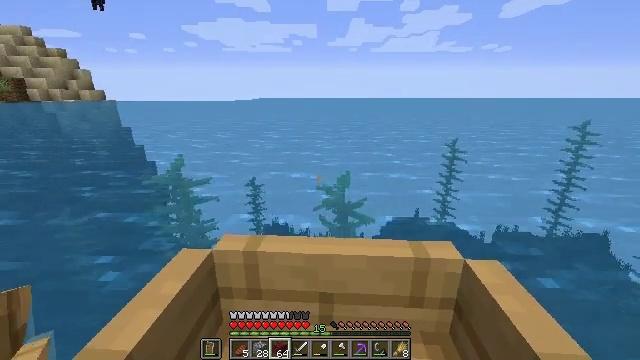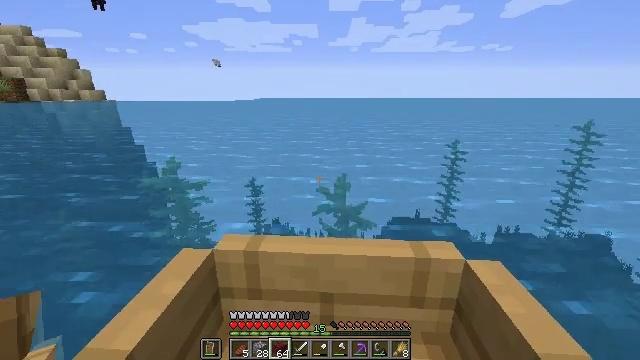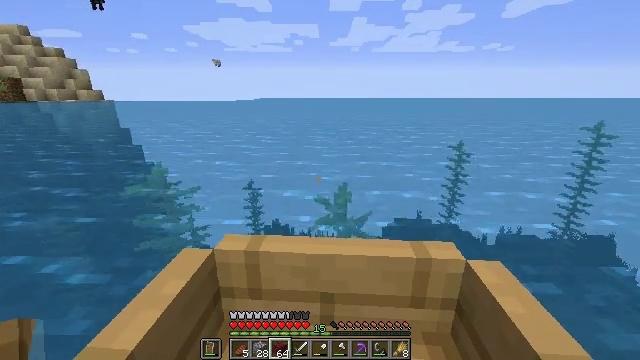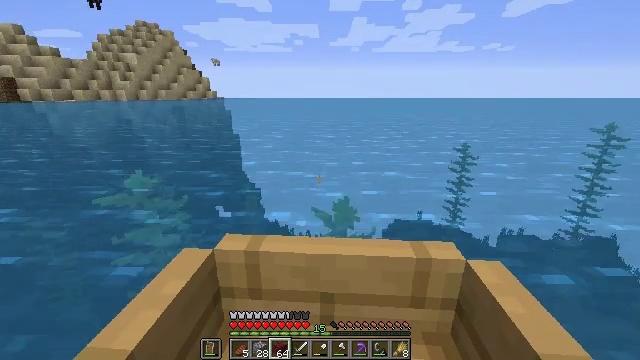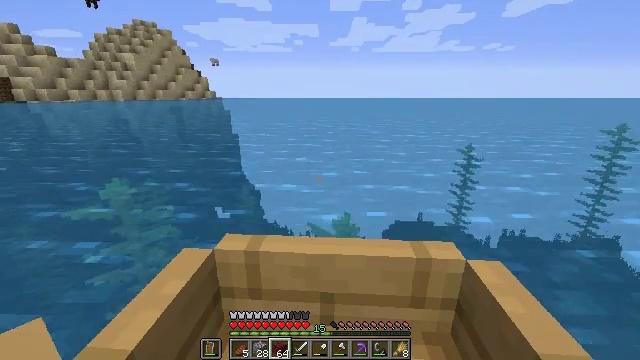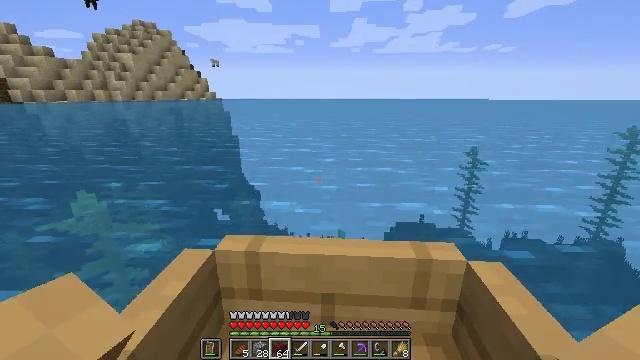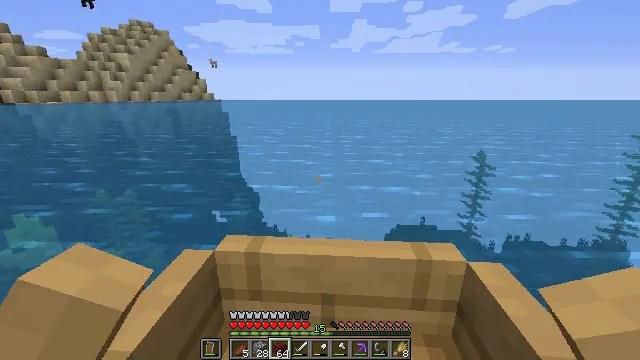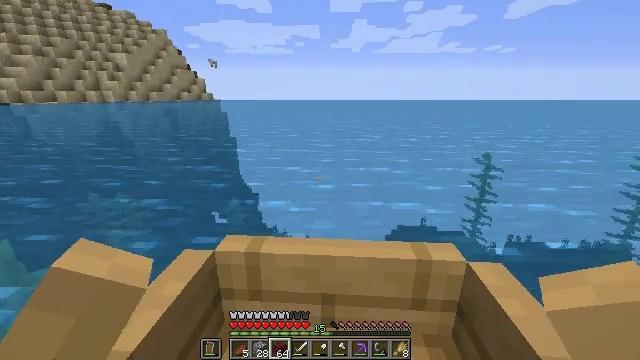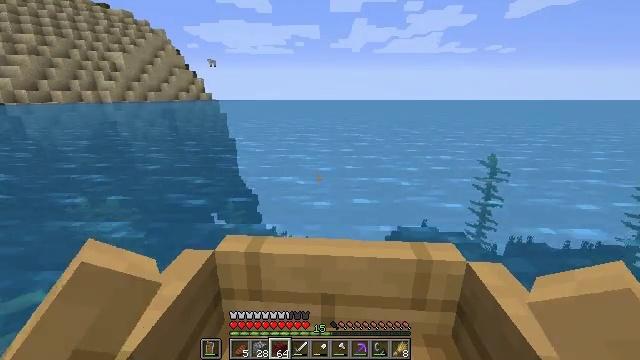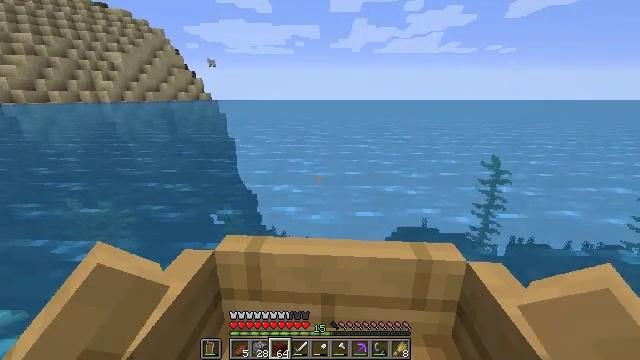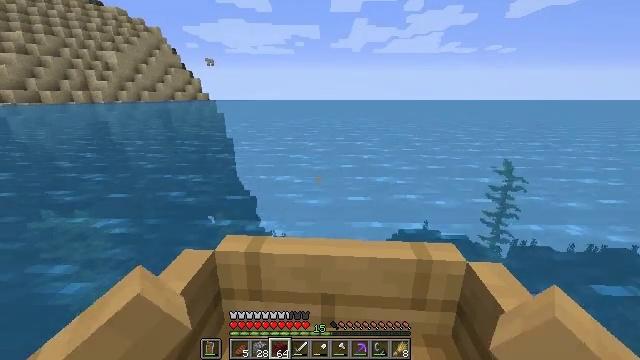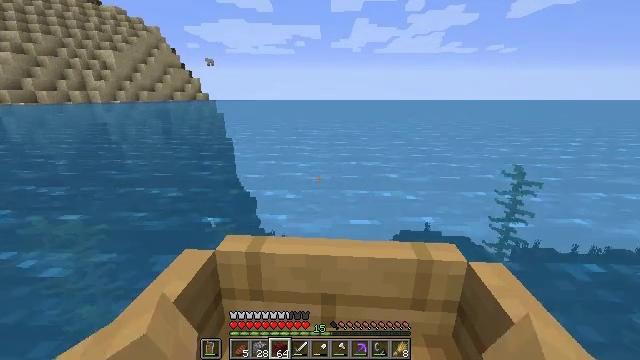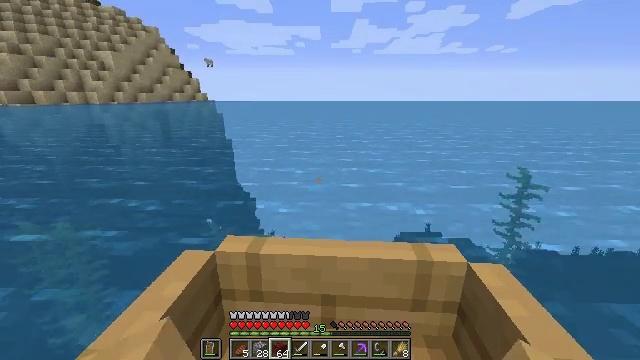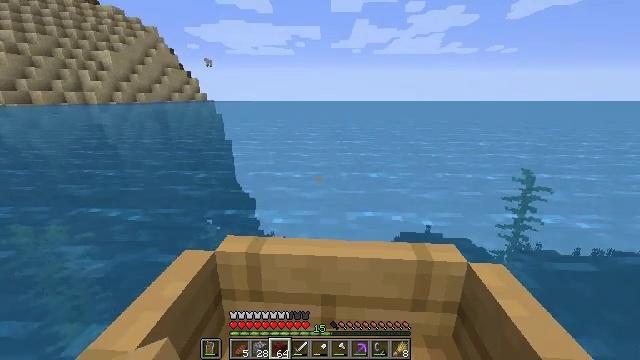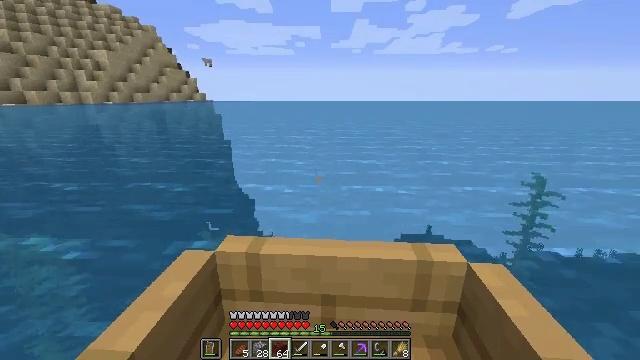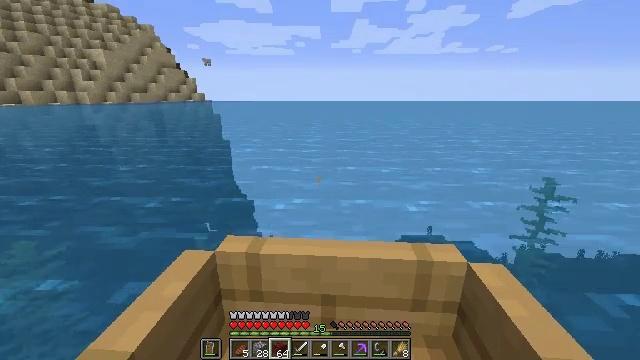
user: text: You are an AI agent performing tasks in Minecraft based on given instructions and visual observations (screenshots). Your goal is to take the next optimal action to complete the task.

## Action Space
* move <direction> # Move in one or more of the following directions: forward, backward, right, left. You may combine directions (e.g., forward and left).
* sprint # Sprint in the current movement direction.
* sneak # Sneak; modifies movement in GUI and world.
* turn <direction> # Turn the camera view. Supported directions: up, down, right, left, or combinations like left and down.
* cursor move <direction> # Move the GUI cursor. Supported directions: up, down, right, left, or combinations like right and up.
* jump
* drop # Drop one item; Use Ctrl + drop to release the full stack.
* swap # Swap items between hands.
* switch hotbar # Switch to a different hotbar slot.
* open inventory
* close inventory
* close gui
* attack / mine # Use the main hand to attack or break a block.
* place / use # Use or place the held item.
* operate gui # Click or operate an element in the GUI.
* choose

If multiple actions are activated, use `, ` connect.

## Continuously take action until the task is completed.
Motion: motion action
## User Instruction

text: craft item air
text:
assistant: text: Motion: move forward
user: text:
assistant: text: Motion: move forward
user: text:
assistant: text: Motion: move forward
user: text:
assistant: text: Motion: move forward
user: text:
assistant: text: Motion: move forward
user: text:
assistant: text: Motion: move forward
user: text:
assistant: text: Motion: move forward
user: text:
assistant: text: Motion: move forward
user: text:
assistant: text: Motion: move forward
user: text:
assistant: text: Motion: move forward
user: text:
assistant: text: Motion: move forward
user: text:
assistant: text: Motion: move forward
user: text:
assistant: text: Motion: move forward
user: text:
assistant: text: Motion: move forward
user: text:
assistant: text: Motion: move forward
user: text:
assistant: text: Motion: move forward
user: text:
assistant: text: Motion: move forward
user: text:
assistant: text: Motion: move forward
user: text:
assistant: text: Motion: move forward
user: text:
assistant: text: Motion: move forward
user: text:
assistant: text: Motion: move forward
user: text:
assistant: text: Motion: move forward
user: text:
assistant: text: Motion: move forward
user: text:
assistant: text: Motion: move forward
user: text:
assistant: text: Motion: move forward
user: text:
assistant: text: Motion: move forward
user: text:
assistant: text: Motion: move forward
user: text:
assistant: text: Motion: move forward
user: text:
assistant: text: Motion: move forward
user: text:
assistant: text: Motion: move forward